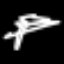
Label: palm tree